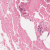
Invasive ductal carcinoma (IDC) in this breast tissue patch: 0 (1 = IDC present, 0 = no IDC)